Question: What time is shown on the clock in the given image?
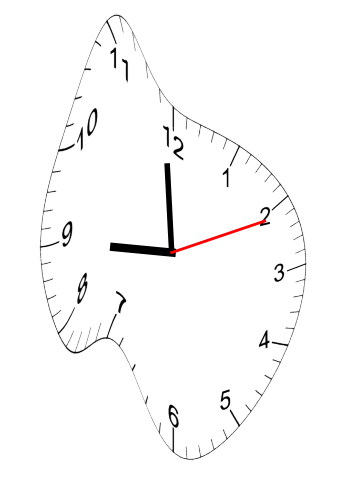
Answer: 08:59:11